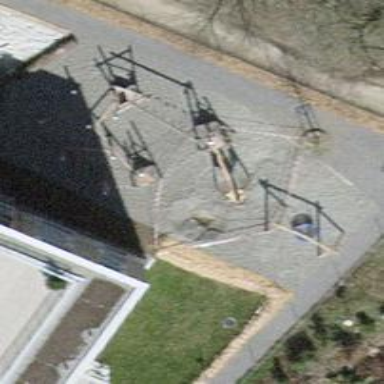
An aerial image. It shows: Playground structure.